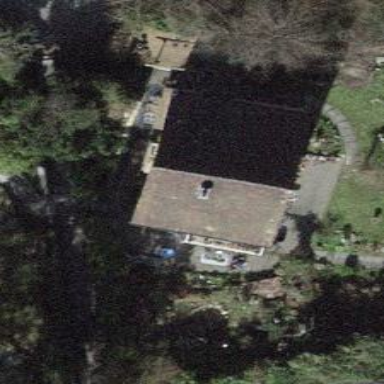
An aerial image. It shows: Detached residential building with gabled roof.